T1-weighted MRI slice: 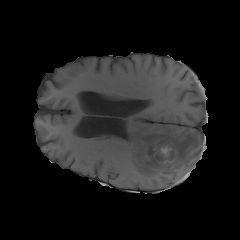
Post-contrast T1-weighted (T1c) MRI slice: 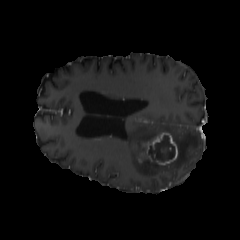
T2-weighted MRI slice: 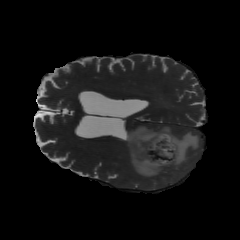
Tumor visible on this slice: yes